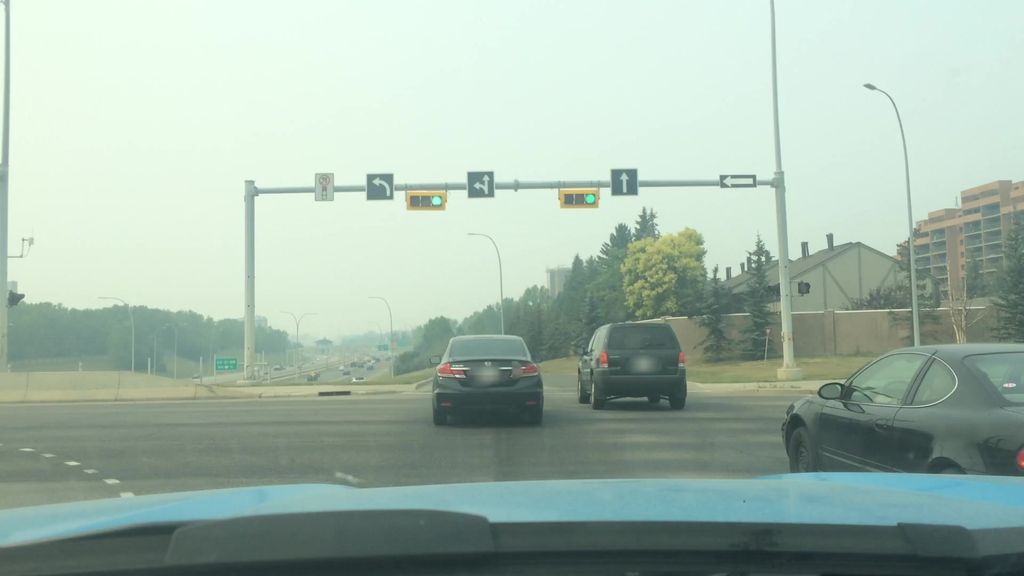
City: calgary